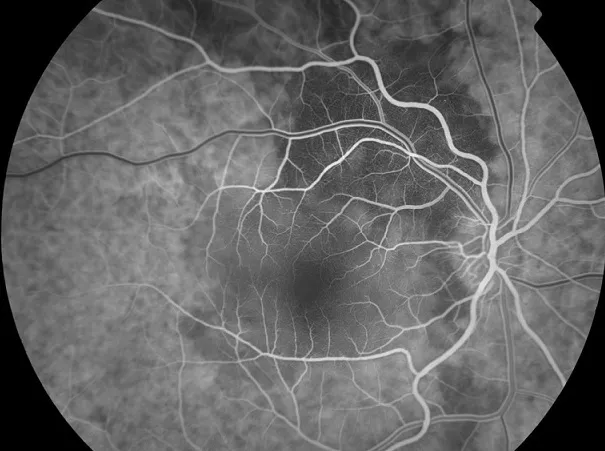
Fundus Fluorescein Angiography (FFA) of the RE, early frames, showing hypofluorescence of the mass as a result of transmission defect from the choroidal circulation.
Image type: ophthalmic_imaging (ophthalmic_angiography)